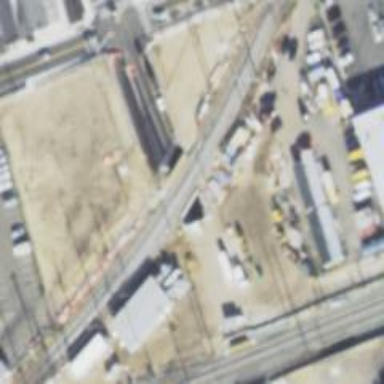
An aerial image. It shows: Bridge over electrified railway track.